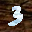
Label: 3